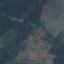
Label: HerbaceousVegetation